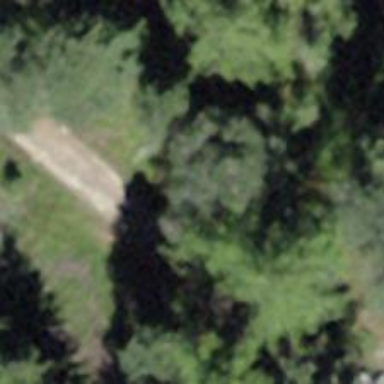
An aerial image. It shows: Wayside cross with historic significance.